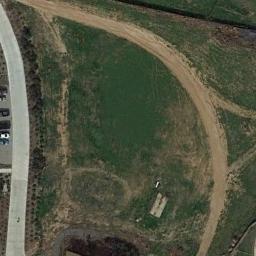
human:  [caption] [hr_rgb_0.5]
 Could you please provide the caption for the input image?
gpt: There are some roads on the meadow .

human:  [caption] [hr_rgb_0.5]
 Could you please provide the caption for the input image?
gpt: This meadow has different sparsity in different places and some roads go through the meadow .

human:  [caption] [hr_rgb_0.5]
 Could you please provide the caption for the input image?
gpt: There is a tree in the grass .

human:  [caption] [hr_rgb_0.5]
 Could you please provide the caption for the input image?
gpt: There are some roads go through the meadow .

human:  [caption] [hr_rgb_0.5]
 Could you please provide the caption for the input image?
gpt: There are some bare land and paths on the meadow .